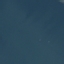
Label: SeaLake